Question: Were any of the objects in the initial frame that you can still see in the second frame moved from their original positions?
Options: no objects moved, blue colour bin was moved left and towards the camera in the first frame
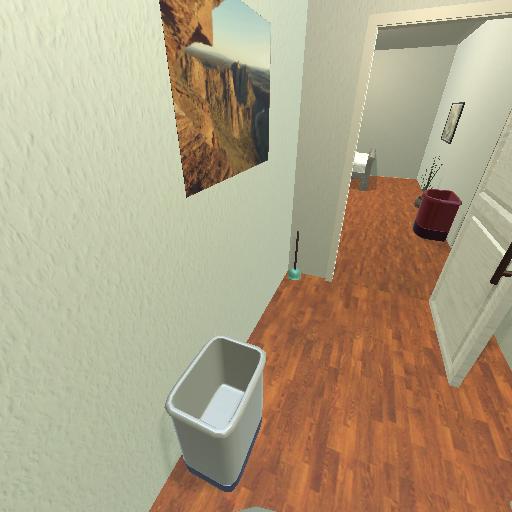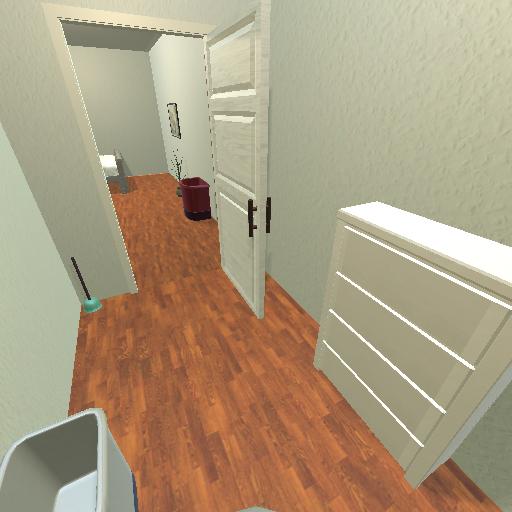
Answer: no objects moved